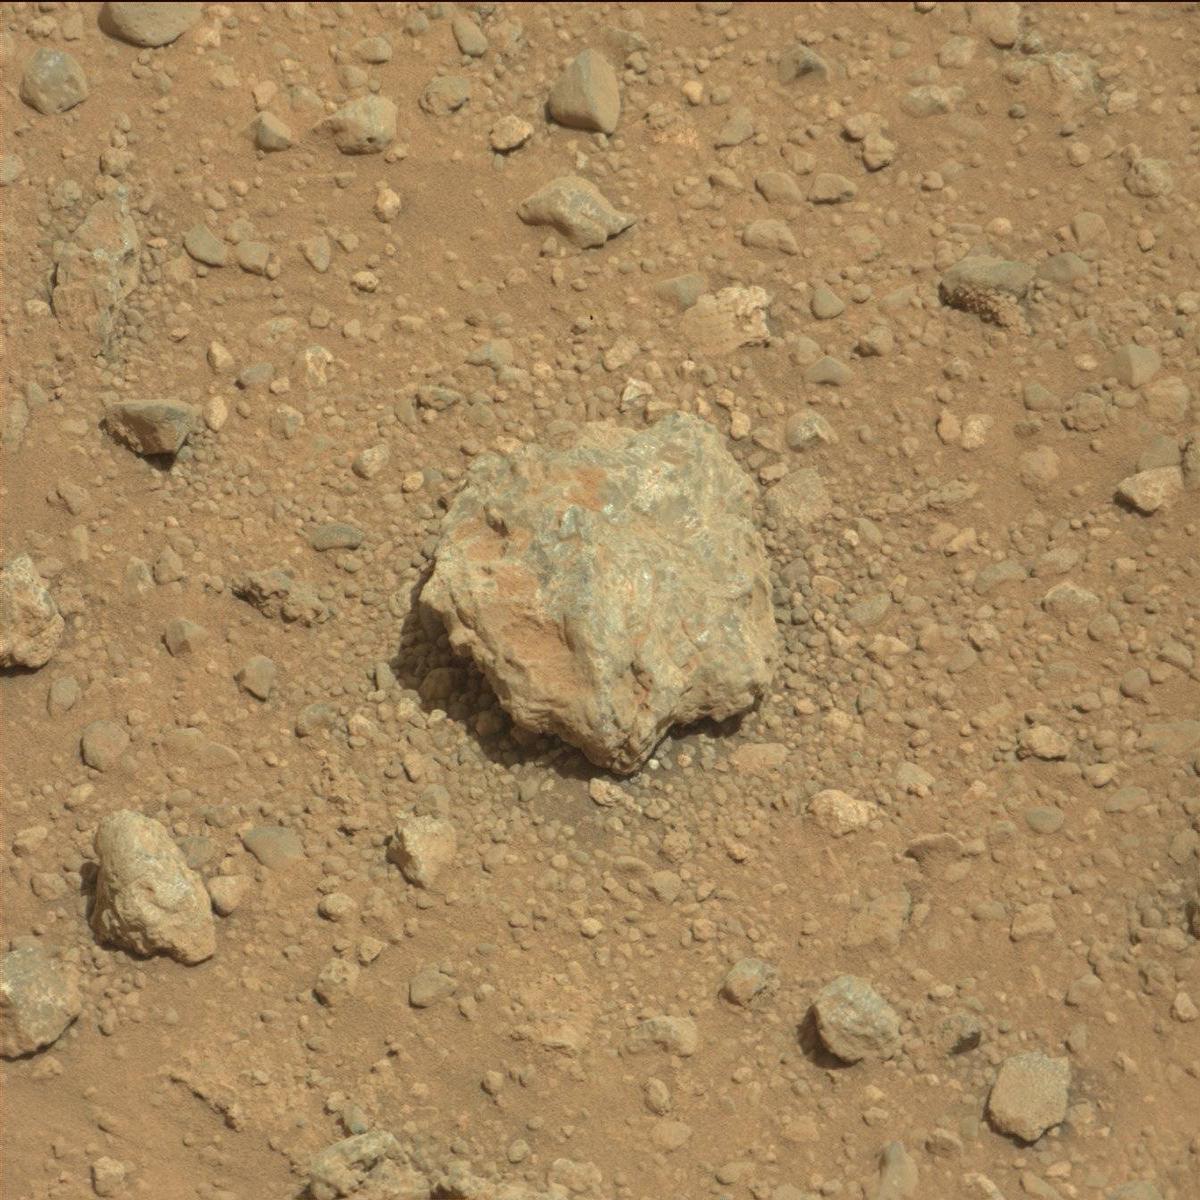
Terrain classes present: Bedrock, Rock, Sand / Soil